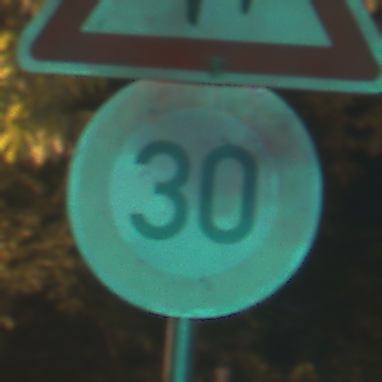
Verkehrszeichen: Geschwindigkeit30
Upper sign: FlugbetriebRechts
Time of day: Night
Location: Outdoor (Urban)
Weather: PartlyCloudy
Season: NotSpecified
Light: Artificial